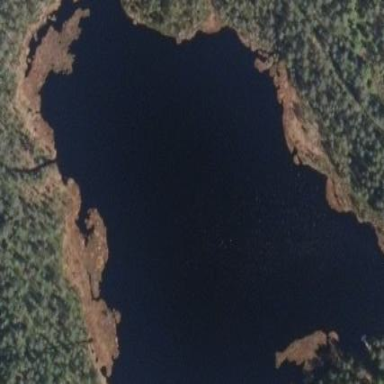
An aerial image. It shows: Beautiful lake surrounded by nature.